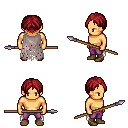
a pixel art fantasy rpg character, male body template, human, tanned skin, gray tattered cape, magenta pants, brunette parted hairstyle, brown shoes, spear, four views (front, back, left, right), 2x2 character sprite sheet, small pixel art, hard edges, no anti-aliasing